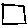
Label: square